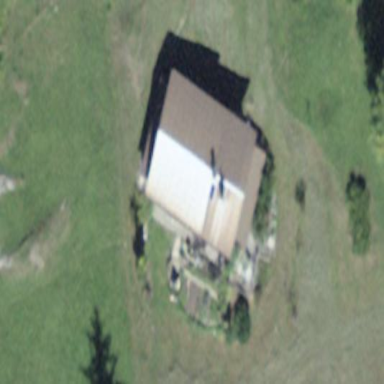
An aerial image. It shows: Cabin is depicted in the image.